Field crop: maize
Growth stage: 1
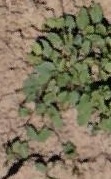
Species: convolvulus